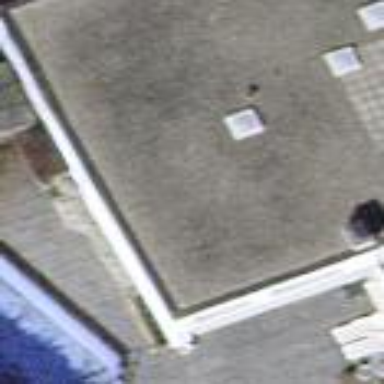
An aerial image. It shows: Terrace building.